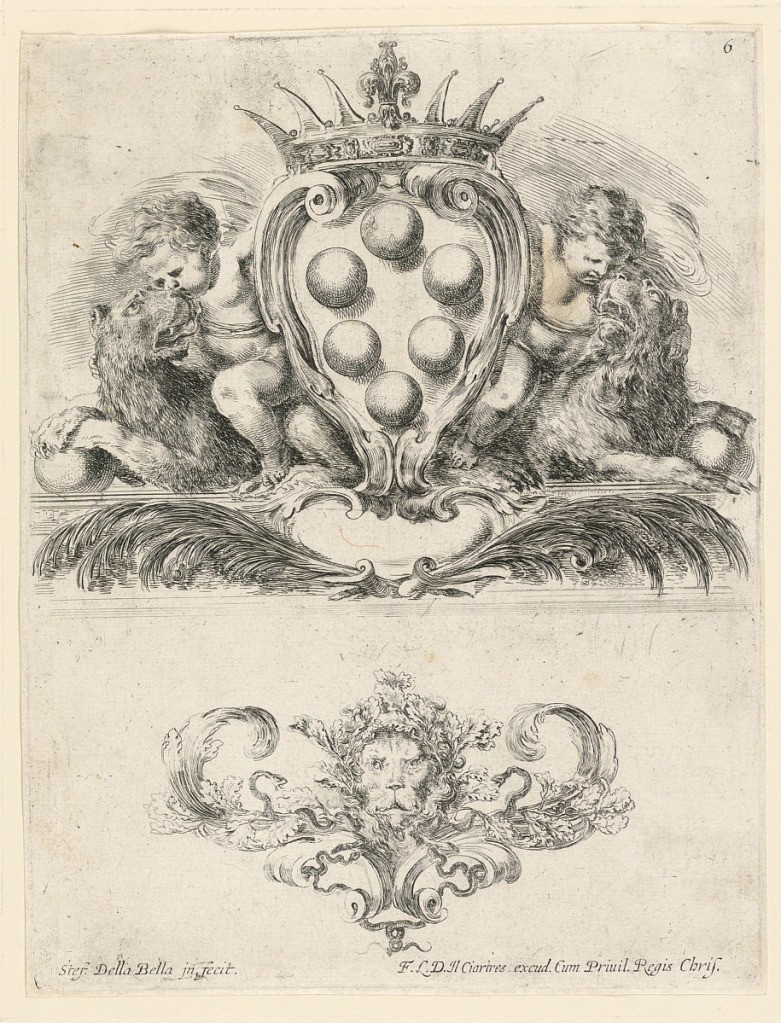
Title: Coat of Arms of the Grand Duke of Tuscany: Ornament with a Lion Mask, No. 6 from "Raccolta di varii cappriccii et nove inventioni di cartelle et ornamenti"
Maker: Stefano della Bella, Italian, 1610–1664
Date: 1646
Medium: Etching on paper
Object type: Print
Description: Ornament with a lion mask. No. 6 of the same set as -10, "Raccolta di varii  cappriccii," etc.